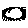
Label: sun